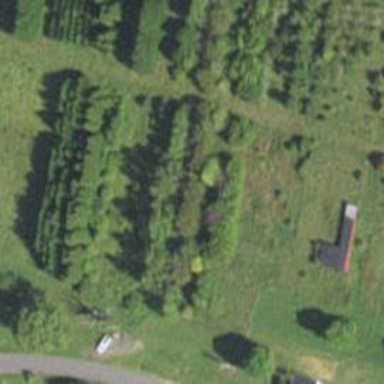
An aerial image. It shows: Orchard.